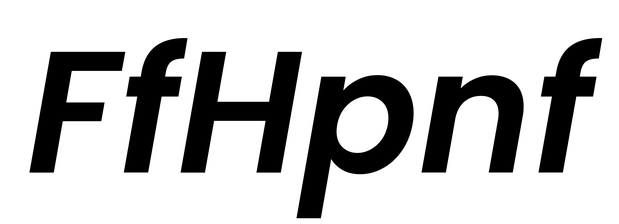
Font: Poppins-SemiBoldItalic